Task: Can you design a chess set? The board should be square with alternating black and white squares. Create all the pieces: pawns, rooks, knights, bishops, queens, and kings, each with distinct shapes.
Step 3517:
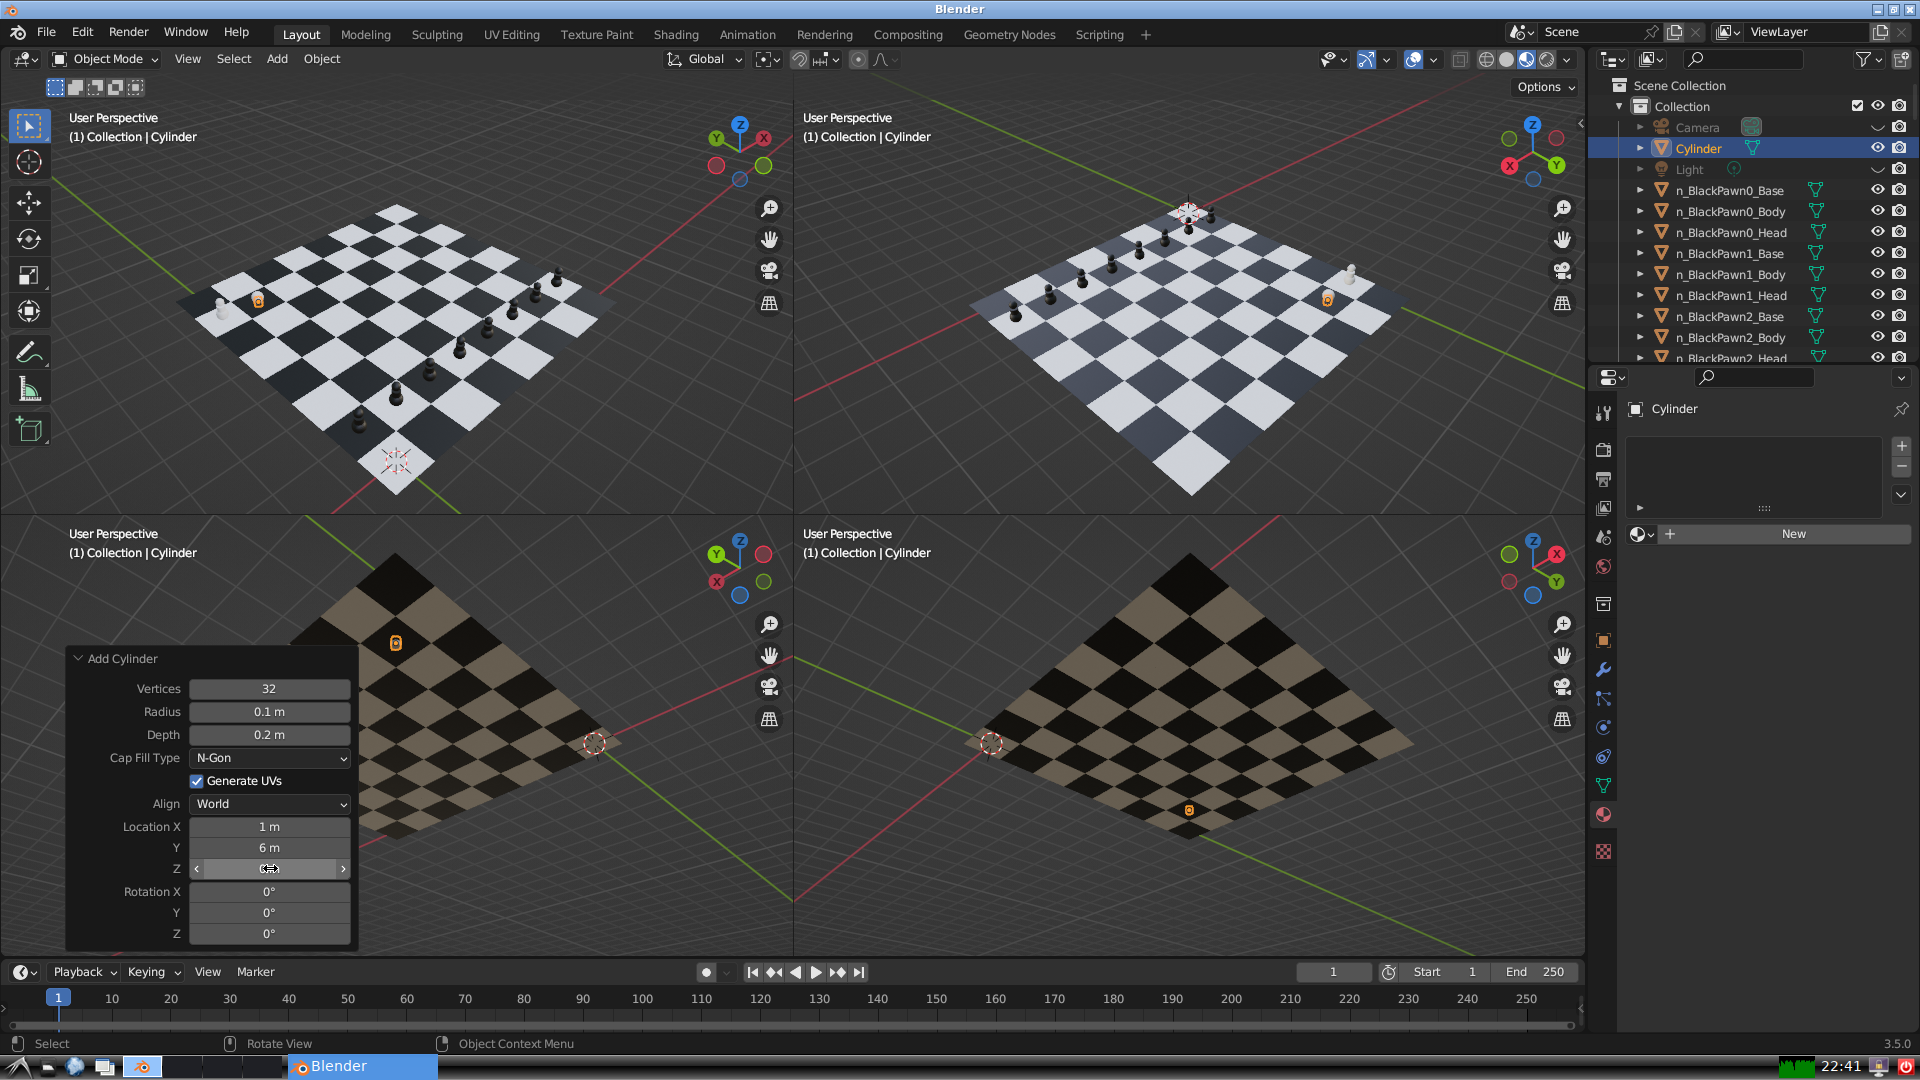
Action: click: no